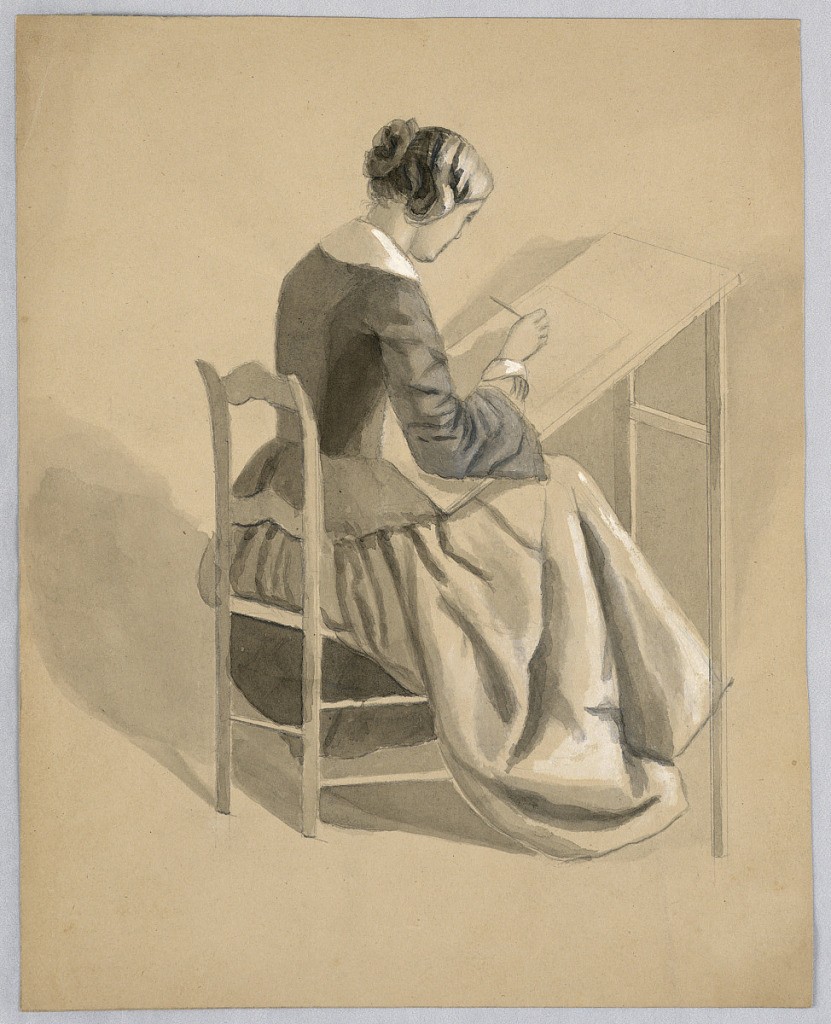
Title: A woman drawing
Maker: Cooper Union Art School
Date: ca. 1860
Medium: Pencil and grey and white washes on brown paper
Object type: Drawing
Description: Vertical rectangle. A woman, probably a Cooper Union female student, seen turned three quarters to the right, seated at a slant-top table, drawing. Verso: outline pencil sketch of a nude youth with arms upraised, seen from the back (from a cast).